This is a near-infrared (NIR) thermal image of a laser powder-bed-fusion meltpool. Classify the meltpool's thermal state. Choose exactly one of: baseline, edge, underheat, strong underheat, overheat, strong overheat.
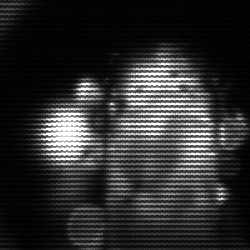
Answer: strong underheat